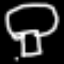
Label: mushroom